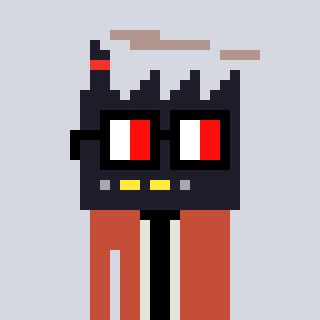
a pixel art character with square glasses with black frames and red eyes, a factory-shaped head and a rust-colored body on a cool background